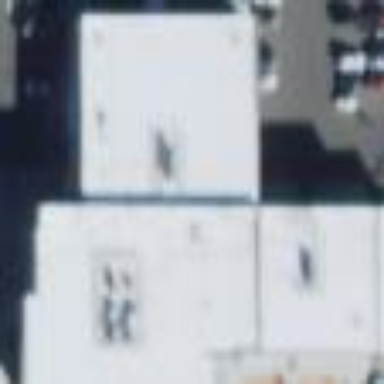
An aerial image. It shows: Car shop building.